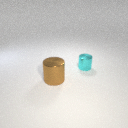
small cyan metal cylinder to the right of large brown metal cylinder